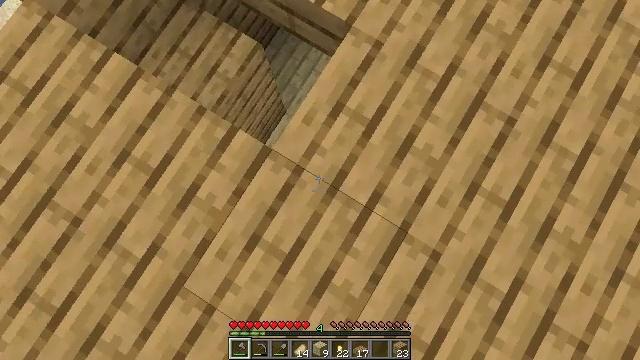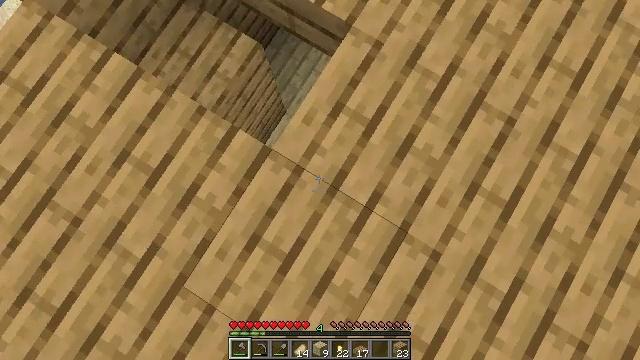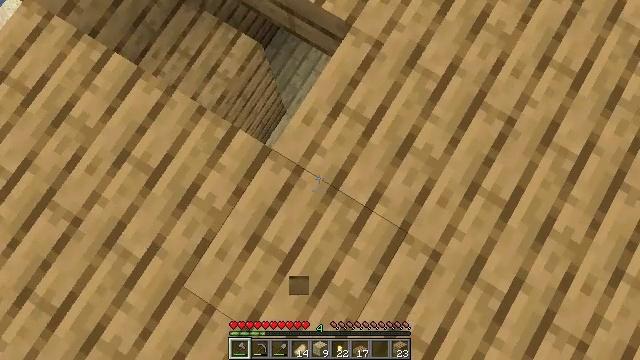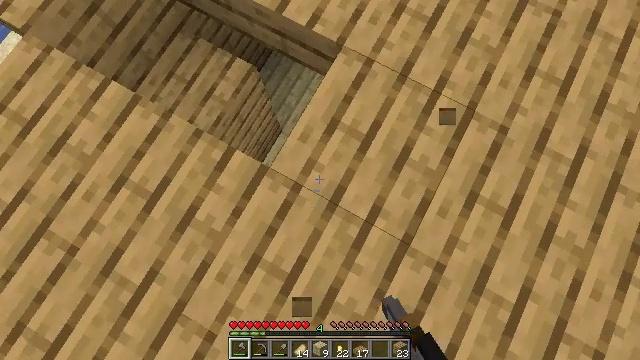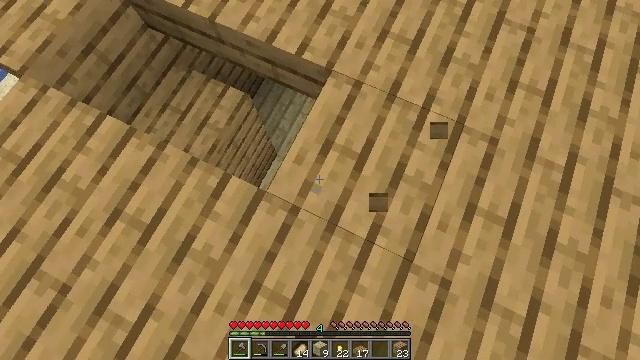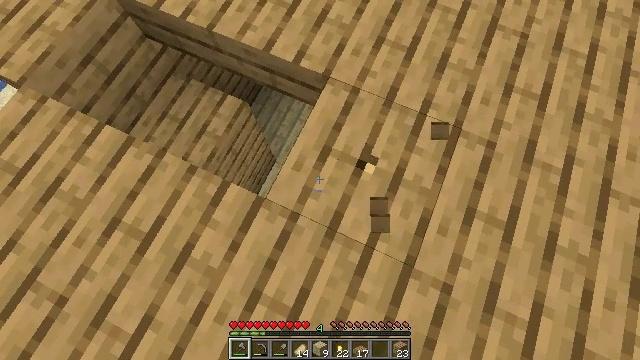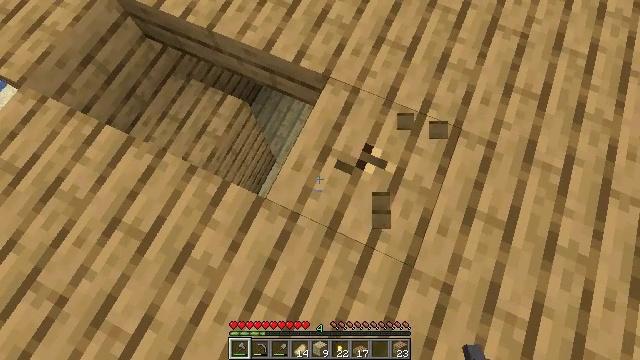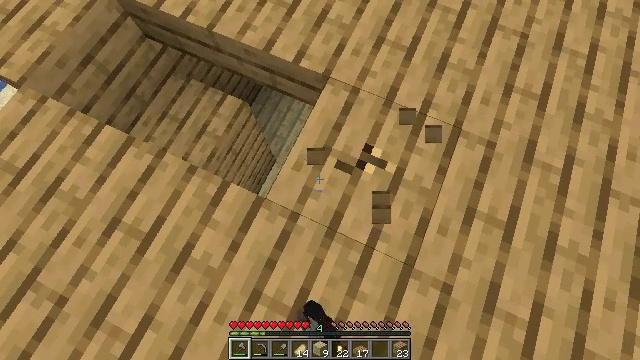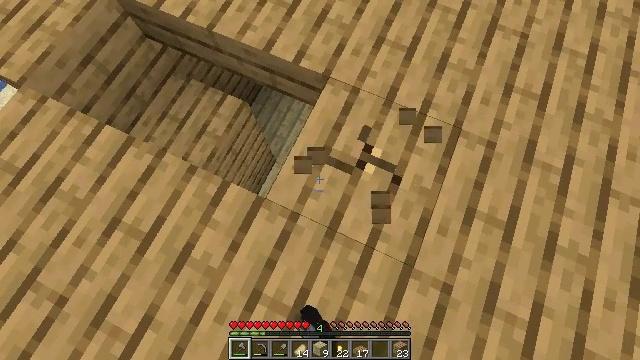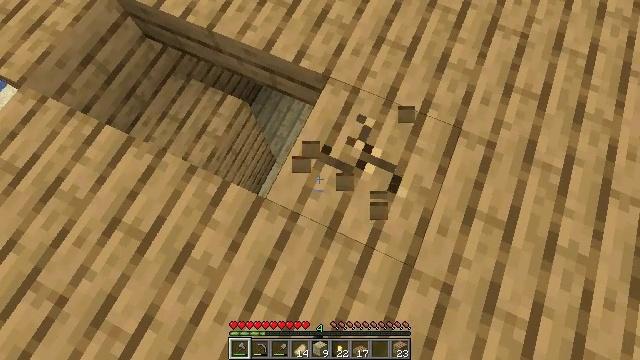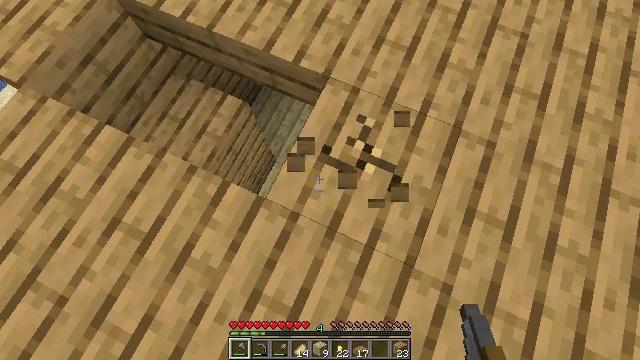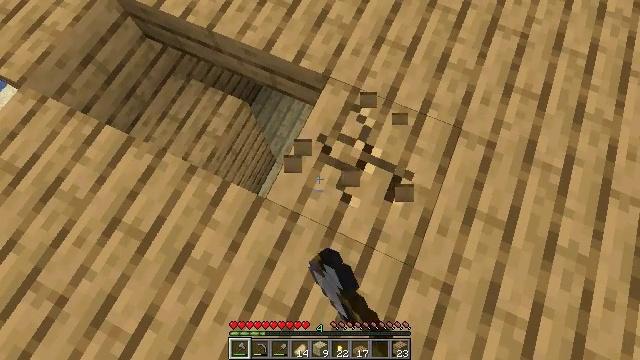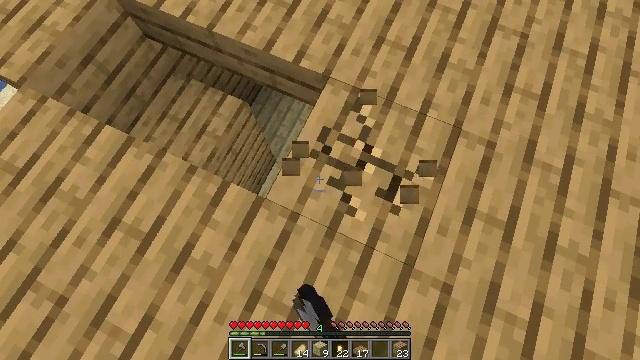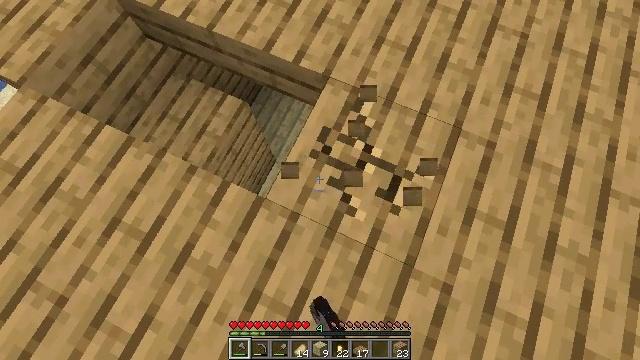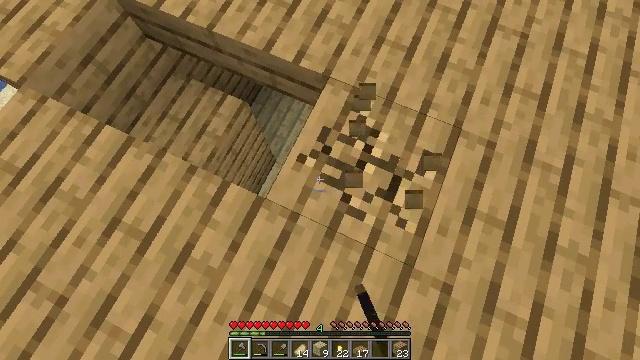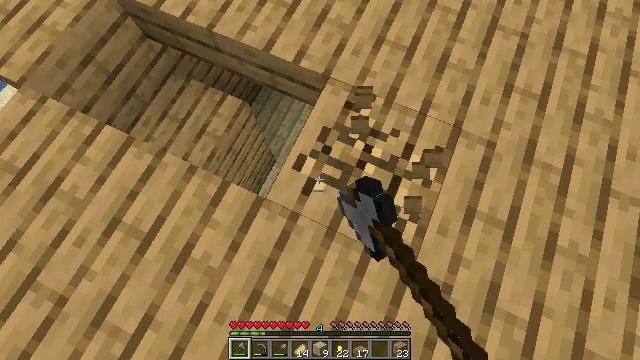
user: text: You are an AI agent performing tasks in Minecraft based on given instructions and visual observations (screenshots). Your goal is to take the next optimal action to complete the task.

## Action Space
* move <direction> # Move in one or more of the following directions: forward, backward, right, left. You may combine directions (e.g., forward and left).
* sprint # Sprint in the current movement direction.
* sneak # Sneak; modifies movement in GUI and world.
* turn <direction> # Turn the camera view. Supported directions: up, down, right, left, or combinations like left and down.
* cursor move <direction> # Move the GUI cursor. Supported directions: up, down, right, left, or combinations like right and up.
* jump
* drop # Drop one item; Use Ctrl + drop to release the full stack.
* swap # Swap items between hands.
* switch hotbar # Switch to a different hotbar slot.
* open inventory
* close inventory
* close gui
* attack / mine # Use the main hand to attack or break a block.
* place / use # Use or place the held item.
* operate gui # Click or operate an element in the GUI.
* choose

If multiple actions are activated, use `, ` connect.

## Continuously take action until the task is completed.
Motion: motion action
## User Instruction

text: Remove the oak slab to gather resources.
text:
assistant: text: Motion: attack / mine
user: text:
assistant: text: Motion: attack / mine
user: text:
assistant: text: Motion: turn right and up, attack / mine
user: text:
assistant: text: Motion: turn right and up, attack / mine
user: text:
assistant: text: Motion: turn up, attack / mine
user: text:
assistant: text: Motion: attack / mine
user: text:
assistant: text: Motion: attack / mine
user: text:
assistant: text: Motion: attack / mine
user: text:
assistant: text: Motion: attack / mine
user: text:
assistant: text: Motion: attack / mine
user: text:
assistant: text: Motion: attack / mine
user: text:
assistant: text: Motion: attack / mine
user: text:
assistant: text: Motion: attack / mine
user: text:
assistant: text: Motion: attack / mine
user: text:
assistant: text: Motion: attack / mine
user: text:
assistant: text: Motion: attack / mine
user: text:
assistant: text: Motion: attack / mine
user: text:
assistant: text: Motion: attack / mine
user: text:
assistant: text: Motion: attack / mine
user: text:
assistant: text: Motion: attack / mine
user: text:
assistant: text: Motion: move forward, sneak, attack / mine
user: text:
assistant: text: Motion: move forward and move right, sneak, attack / mine
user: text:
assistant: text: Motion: sneak, attack / mine